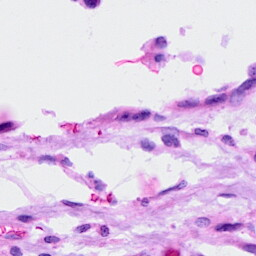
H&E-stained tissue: Ovarian